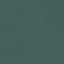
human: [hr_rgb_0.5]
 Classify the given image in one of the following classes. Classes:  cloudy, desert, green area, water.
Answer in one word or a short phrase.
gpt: water